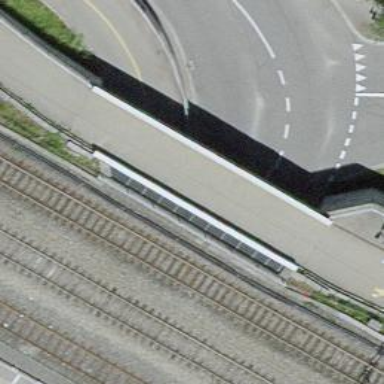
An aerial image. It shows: Tertiary road passing through tunnel with asphalt surface.